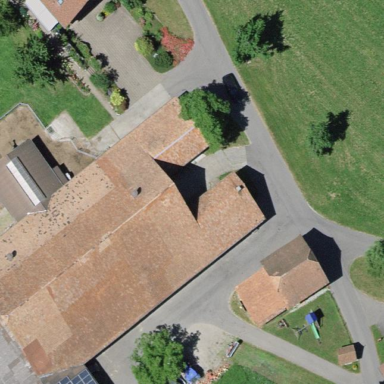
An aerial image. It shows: Barn.